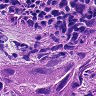
Metastatic tissue present: yes